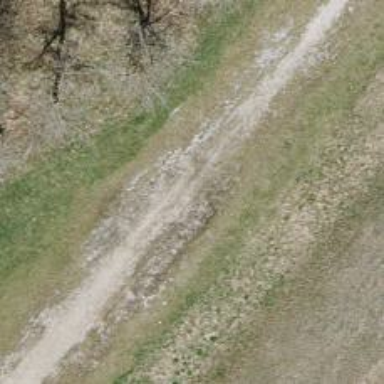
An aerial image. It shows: Gravel path.